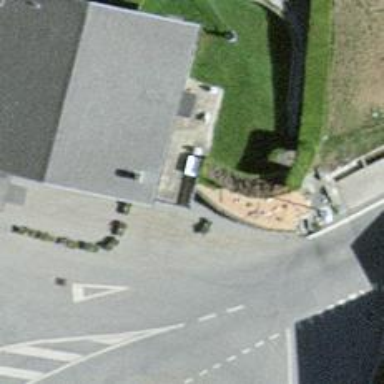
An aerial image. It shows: Bus stop along the road.